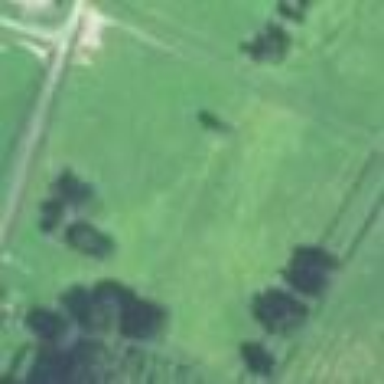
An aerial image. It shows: Fence surrounding farmyard.